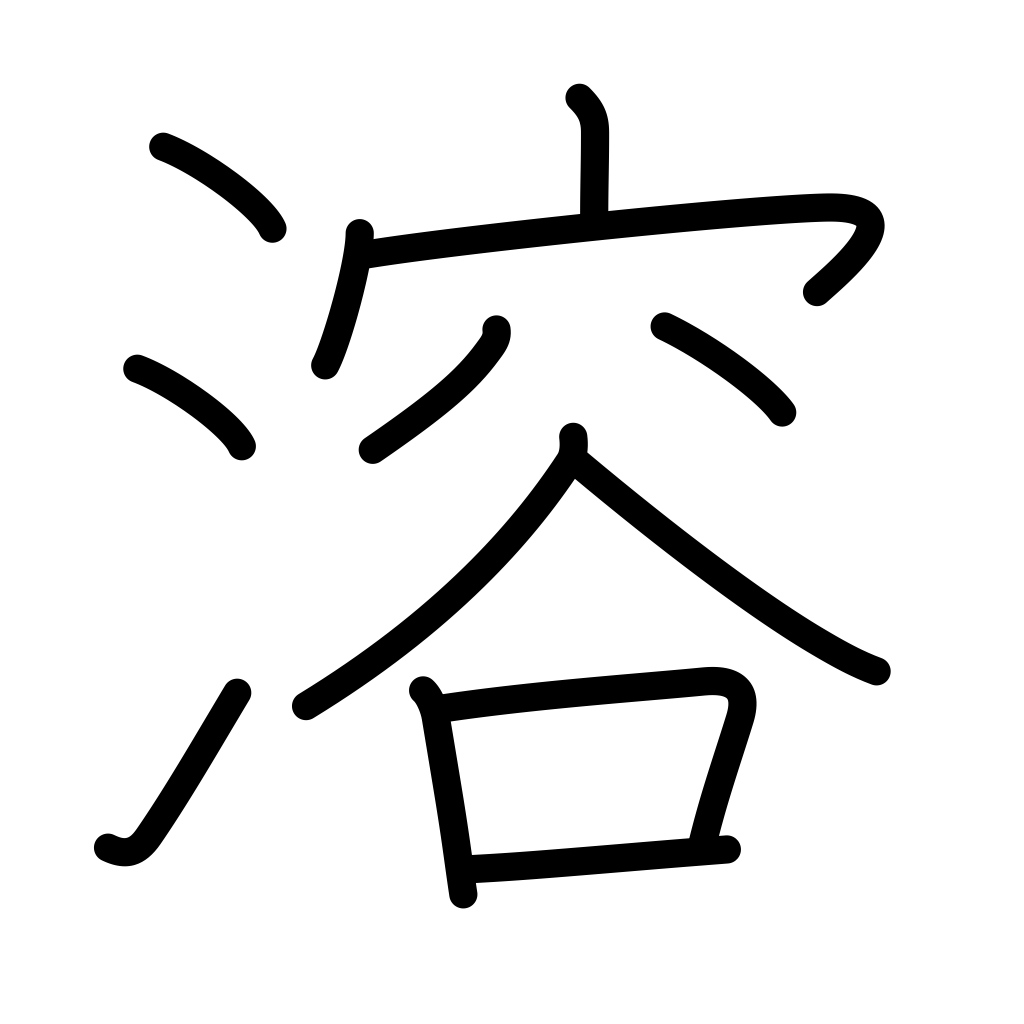
Meaning: melt, dissolve, thaw